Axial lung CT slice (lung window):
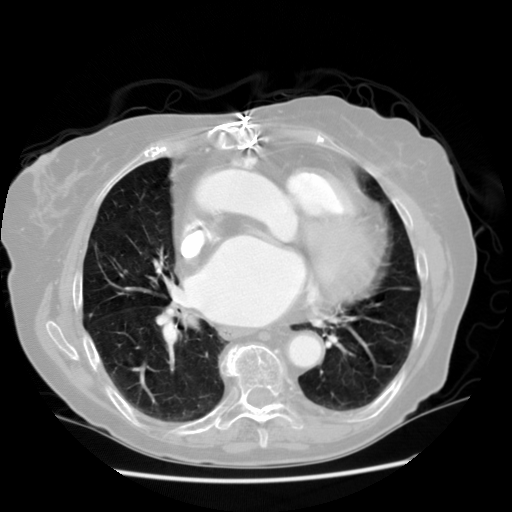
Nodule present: no